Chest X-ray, AP view. Patient: 18 years old, sex M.
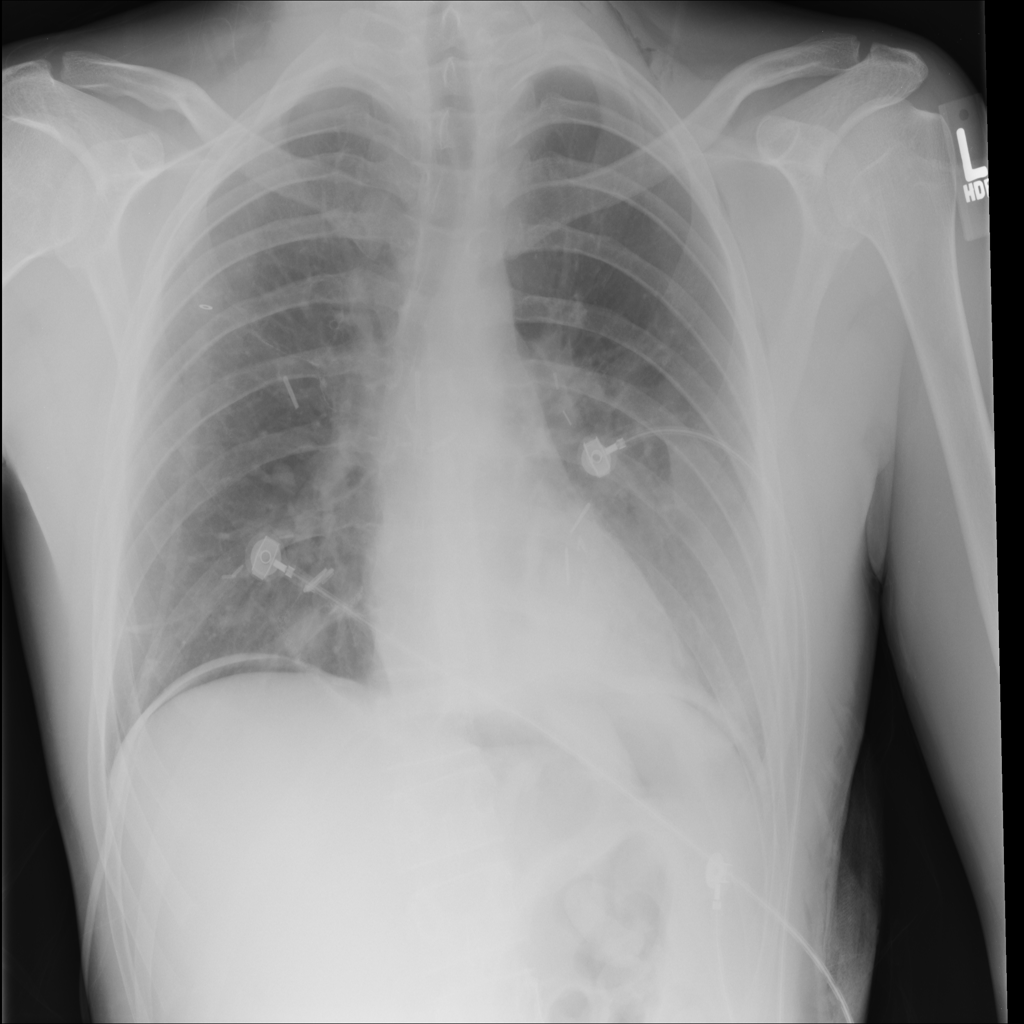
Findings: Emphysema